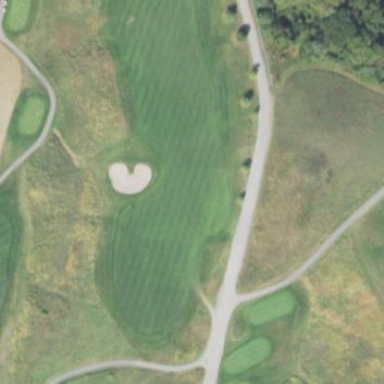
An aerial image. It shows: Golf fairway surrounded by grass.